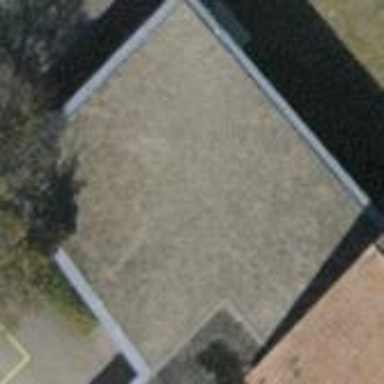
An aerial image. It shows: School building with flat roof.